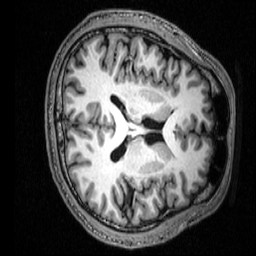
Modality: T1w
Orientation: axial
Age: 30
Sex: male
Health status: healthy
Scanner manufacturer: siemens
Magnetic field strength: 3 T
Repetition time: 2.53 s
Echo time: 0.00339 s